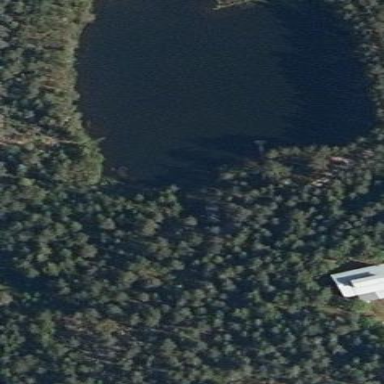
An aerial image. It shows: Peaceful pond surrounded by nature.